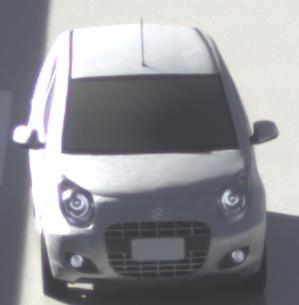
Make: Suzuki
Model: Alto 1.0
Detailed model: Alto (V)
Model produced from: 2011/02
Model produced until: 2011/03
Doors: 5
Color: white
Road condition: wet road
Daytime: morning or afternoon
Contrast: high contrast